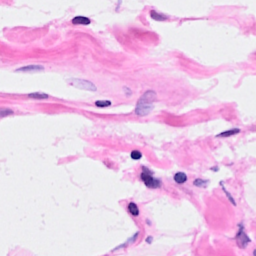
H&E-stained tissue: Breast